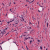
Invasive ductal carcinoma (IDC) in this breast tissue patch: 1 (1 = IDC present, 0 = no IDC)